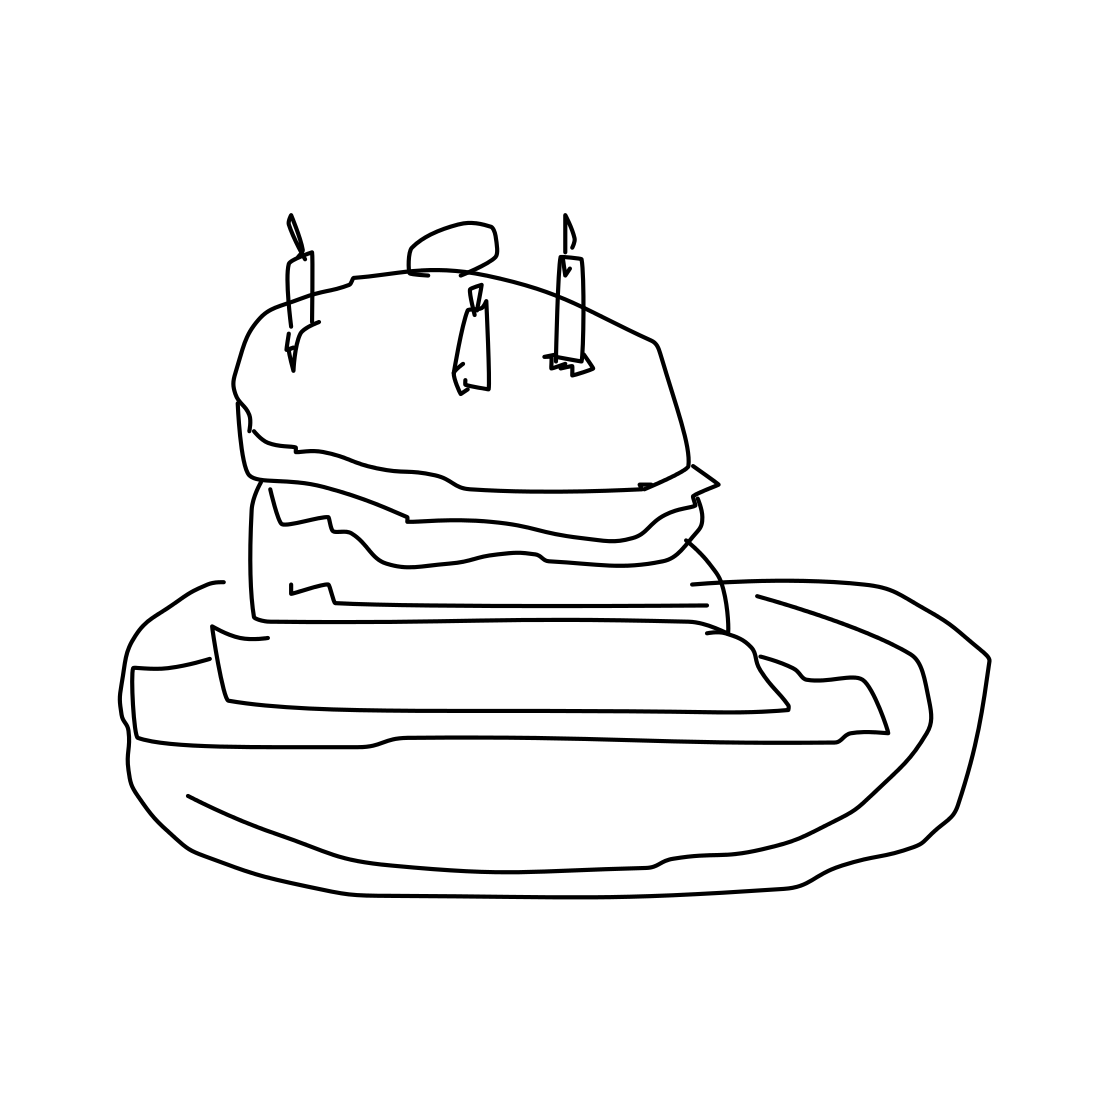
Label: cake